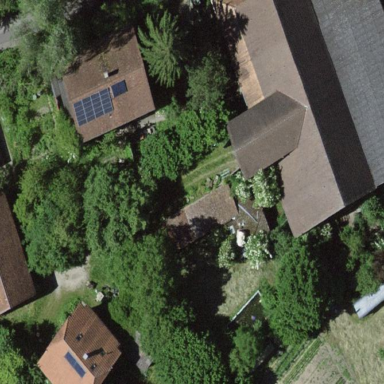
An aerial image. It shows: Rural barn.